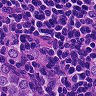
Metastatic tissue present: yes